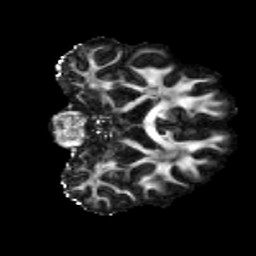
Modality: FA
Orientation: coronal
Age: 23
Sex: male
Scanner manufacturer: siemens
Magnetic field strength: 3 T
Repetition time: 3.5 s
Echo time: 0.086 s